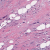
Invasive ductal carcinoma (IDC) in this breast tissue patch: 1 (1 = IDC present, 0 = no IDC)